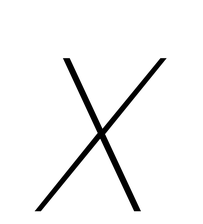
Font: Poppins-ThinItalic